Question: I'm using the following HTML and CSS to create elements which are tightly together in a 100% space (floating?).
'''
<div class="wrapper">
<div class="image">This is image</div>
<div class="content">This is content</div>
</div>
.wrapper {
font-size: 0;
}
.image, .content {
display: inline-block;
box-sizing: border-box;
width: 50%;
color: #000;
font-size: 18px;
}
.image {
background: #f6f6f6;
}
'''
<URL>.
Endresult: Chrome top, Safari for Windows bottom

This style works great on all browsers - except Safari for Windows. I'm not sure about the "real" Safari but my iPad seems to work fine. Is this an issue I should be worried about?
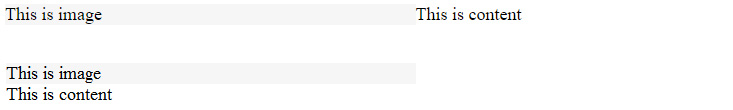
Answer: In Safari for Windows, setting the width to:
'''
width: 49.7%;
'''
will give the result you are looking for.
You can detect the browser and then apply the style just to Safari for Windows.
See here for how to detect Safari for Windows:
<URL>